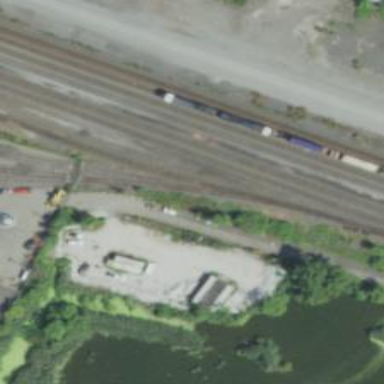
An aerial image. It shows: View of railway yard.